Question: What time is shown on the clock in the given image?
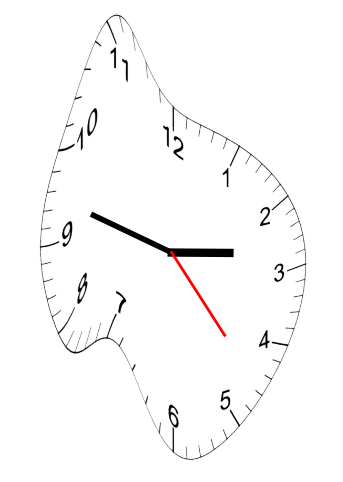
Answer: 02:47:23